Question: I am trying to implement autocompletetextview in my application,for that I follow this tutorial <URL>
I have following response...
'''
{
"category":
[
{
"id":"4",
"name":"cat1"
},
{
"id":"7",
"name":"aditya"}
]
}
'''
and this output i am getting...in following output after type 'adi' it displays 'cat1' too..

'''
public class JsonParse {
double current_latitude,current_longitude;
public JsonParse(){}
public JsonParse(double current_latitude,double current_longitude){
this.current_latitude=current_latitude;
this.current_longitude=current_longitude;
}
public List<SuggestGetSet> getParseJsonWCF(String sName)
{
List<SuggestGetSet> ListData = new ArrayList<SuggestGetSet>();
try {
String temp=sName.replace(" ", "%20");
URL js = new URL("http://www.mywebsitename.zookas.in/web-service/categorylist.php?action=category");
URLConnection jc = js.openConnection();
BufferedReader reader = new BufferedReader(new InputStreamReader(jc.getInputStream()));
String line = reader.readLine();
JSONObject jsonResponse = new JSONObject(line);
JSONArray jsonArray = jsonResponse.getJSONArray("category");
for(int i = 0; i < jsonArray.length(); i++){
JSONObject r = jsonArray.getJSONObject(i);
ListData.add(new SuggestGetSet(r.getString("id"),r.getString("name")));
}
} catch (Exception e1) {
// TODO Auto-generated catch block
e1.printStackTrace();
}
return ListData;
}
}
'''
AdapterFile
'''
public class SuggestionAdapter extends ArrayAdapter<String>{
protected static final String TAG = "SuggestionAdapter";
private List<String> suggestions;
public SuggestionAdapter(Activity context, String nameFilter) {
super(context, android.R.layout.simple_dropdown_item_1line);
suggestions = new ArrayList<String>();
}
@Override
public int getCount() {
return suggestions.size();
}
@Override
public String getItem(int index) {
return suggestions.get(index);
}
@Override
public Filter getFilter() {
Filter myFilter = new Filter() {
@Override
protected FilterResults performFiltering(CharSequence constraint) {
FilterResults filterResults = new FilterResults();
JsonParse jp=new JsonParse();
if (constraint != null) {
// A class that queries a web API, parses the data and
// returns an ArrayList<GoEuroGetSet>
List<SuggestGetSet> new_suggestions =jp.getParseJsonWCF(constraint.toString());
suggestions.clear();
for (int i=0;i<new_suggestions.size();i++) {
suggestions.add(new_suggestions.get(i).getName());
}
// Now assign the values and count to the FilterResults
// object
filterResults.values = suggestions;
filterResults.count = suggestions.size();
}
return filterResults;
}
@Override
protected void publishResults(CharSequence contraint,
FilterResults results) {
if (results != null && results.count > 0) {
notifyDataSetChanged();
} else {
notifyDataSetInvalidated();
}
}
};
return myFilter;
}
'''
}
'''
<LinearLayout
android:layout_width="match_parent"
android:layout_height="match_parent"
android:orientation="vertical" >
<AutoCompleteTextView
android:id="@+id/autoCompleteTextView1"
android:layout_width="fill_parent"
android:layout_height="wrap_content"
android:ems="10"
android:text=""
android:layout_marginBottom="3dp"
android:layout_marginTop="3dp"
android:background="@drawable/loginedittext"
android:textColor="@android:color/black"
android:hint="Search Item...">
<requestFocus />
</AutoCompleteTextView>
'''
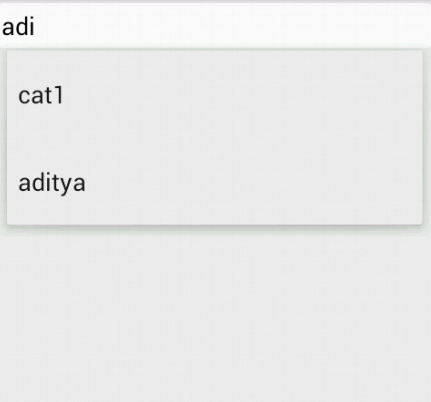
Answer: check this
'''
for (int i=0;i<new_suggestions.size();i++) {
String name=new_suggestions.get(i).getName();
if(name.contains(constraint)){
suggestions.add(new_suggestions.get(i).getName());
}
}
'''